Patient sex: F
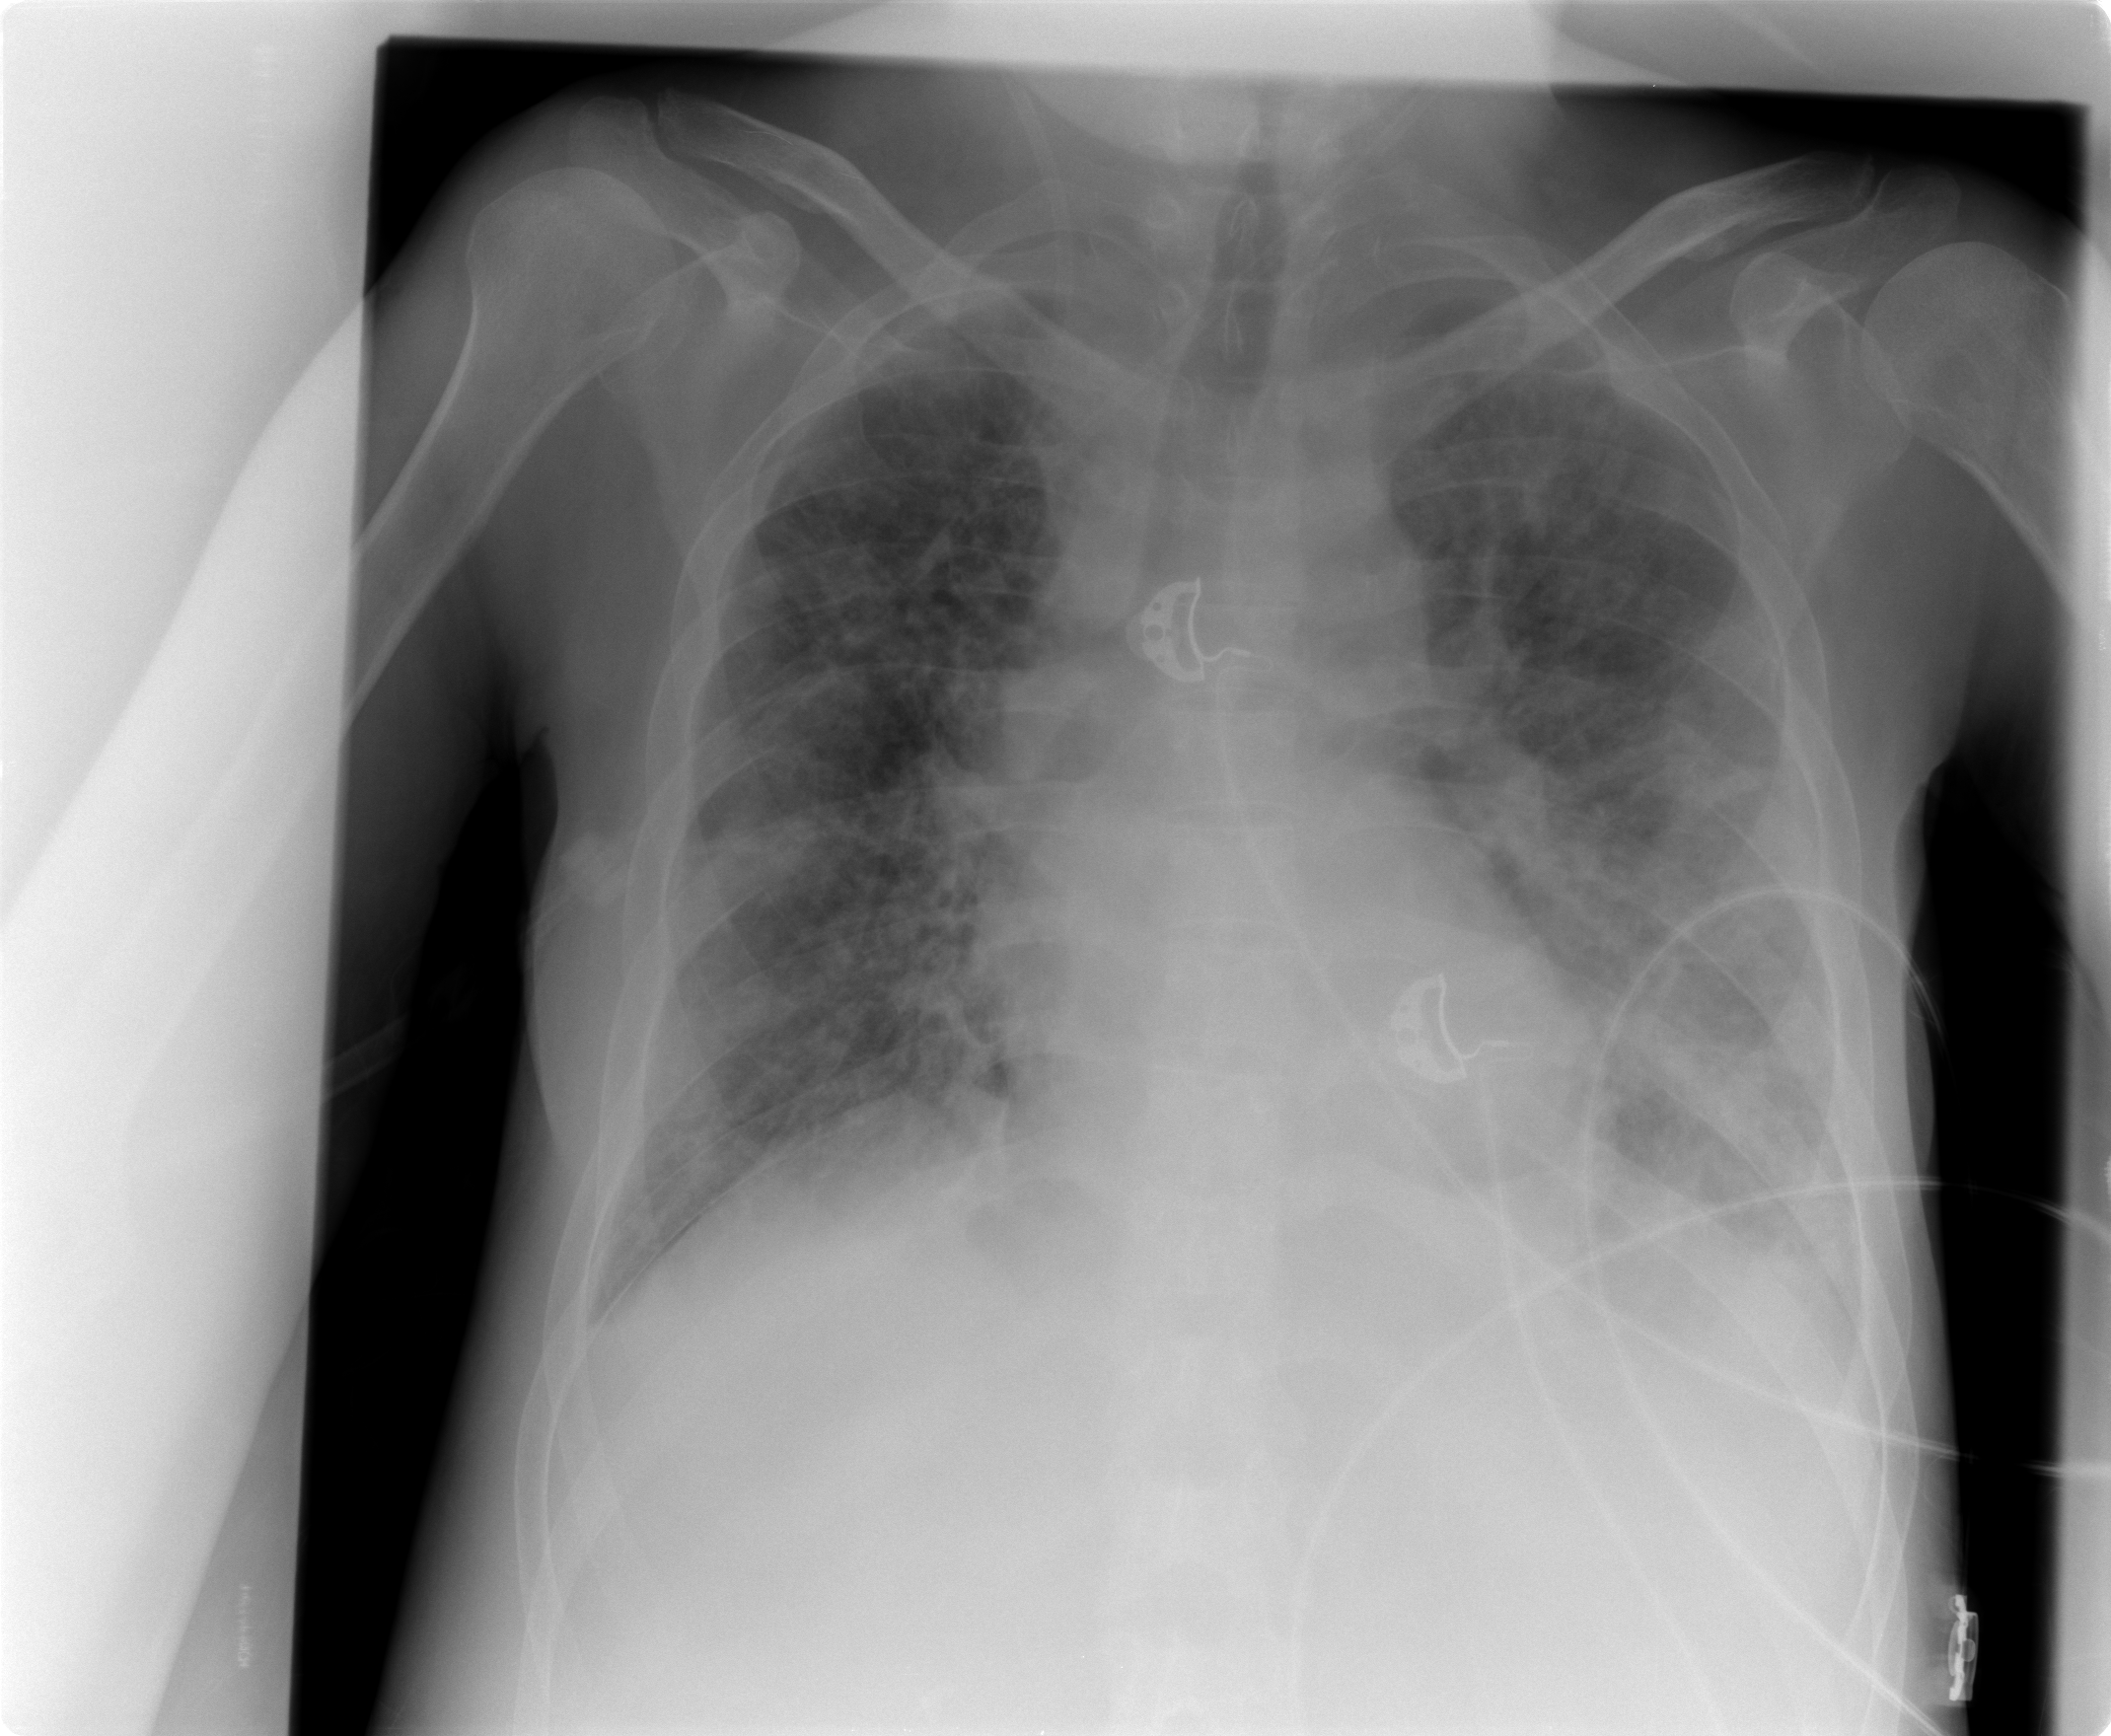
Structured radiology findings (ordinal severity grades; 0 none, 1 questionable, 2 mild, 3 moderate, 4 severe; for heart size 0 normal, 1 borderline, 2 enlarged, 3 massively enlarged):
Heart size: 0
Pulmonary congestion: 0
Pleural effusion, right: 2
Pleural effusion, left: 2
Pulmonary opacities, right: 2
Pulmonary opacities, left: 2
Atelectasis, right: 2
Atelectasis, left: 2